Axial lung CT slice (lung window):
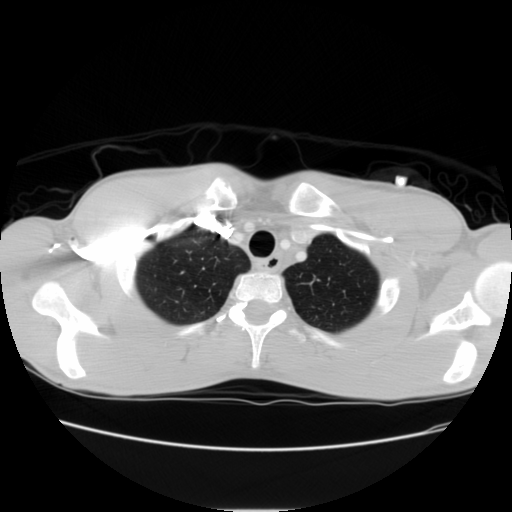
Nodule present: no